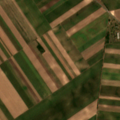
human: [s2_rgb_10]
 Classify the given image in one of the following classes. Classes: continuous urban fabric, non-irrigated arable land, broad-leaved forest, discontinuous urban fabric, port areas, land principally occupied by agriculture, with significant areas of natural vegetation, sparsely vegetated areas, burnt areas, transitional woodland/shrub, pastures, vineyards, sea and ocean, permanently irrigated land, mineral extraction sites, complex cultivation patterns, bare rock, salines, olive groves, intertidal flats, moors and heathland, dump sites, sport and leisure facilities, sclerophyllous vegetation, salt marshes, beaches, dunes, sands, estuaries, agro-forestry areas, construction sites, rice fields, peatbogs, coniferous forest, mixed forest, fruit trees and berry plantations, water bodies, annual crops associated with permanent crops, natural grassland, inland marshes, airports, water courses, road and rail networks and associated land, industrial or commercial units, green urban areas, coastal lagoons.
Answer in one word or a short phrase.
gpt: non-irrigated arable land